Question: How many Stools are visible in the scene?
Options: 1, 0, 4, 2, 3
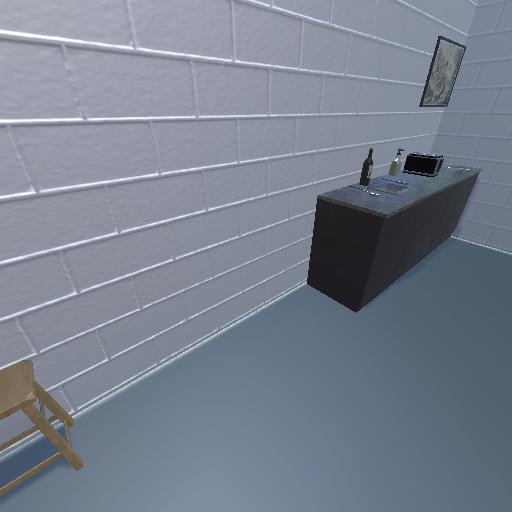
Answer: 1